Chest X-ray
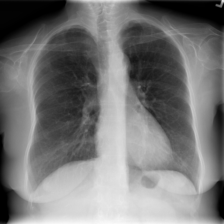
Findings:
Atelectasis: negative
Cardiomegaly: negative
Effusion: negative
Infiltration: negative
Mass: negative
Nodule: negative
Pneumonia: negative
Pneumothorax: negative
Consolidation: negative
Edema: negative
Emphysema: negative
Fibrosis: negative
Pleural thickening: negative
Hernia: negative